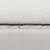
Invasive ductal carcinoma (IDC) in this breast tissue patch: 0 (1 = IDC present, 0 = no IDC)